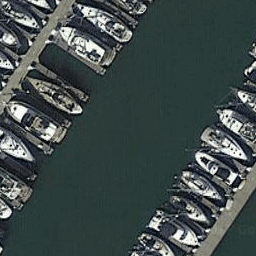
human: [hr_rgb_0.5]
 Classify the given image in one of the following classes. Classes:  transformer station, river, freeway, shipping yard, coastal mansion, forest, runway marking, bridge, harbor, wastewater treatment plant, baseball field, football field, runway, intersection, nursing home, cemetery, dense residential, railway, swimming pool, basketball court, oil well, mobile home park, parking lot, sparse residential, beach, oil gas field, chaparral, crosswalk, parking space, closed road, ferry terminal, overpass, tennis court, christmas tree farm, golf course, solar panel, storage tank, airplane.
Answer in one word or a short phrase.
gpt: harbor